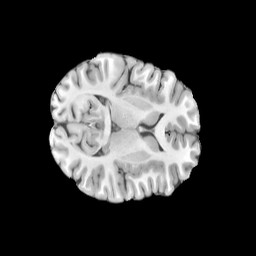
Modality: T1w
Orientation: axial